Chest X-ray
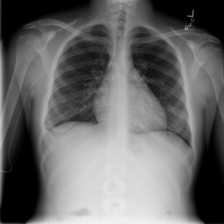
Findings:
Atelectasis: negative
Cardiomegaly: negative
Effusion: negative
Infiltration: negative
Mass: negative
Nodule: negative
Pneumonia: negative
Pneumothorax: negative
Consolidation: negative
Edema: negative
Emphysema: negative
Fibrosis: negative
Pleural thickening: negative
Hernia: negative